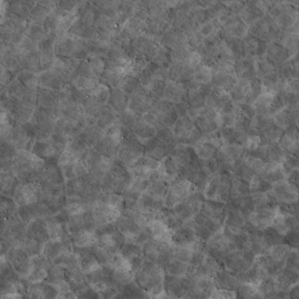
Label: non_frost